Question: I have xml file in isolated storage. Snapshot is attached. I have two questions

1. I Only want to only read first "imageTime" tag (highlighted in yellow.
2. I want to update "imageTime" tag of any node, say that of third "Fact" node (circled in red).
Kindly gave me code for these two questions.
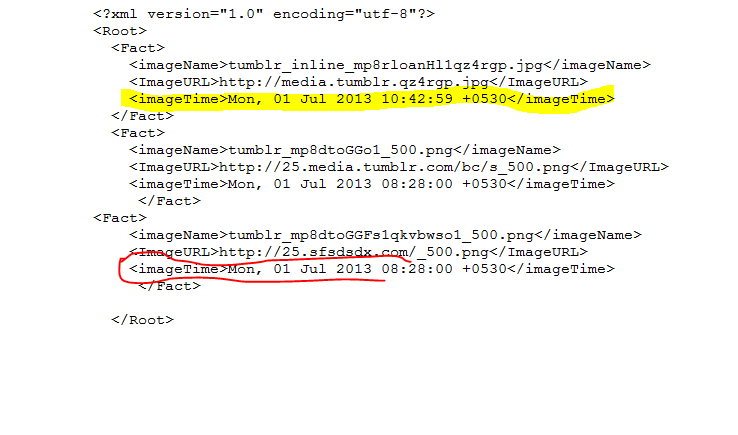
Answer: You can use 'XDocument' to parse the XML file:
'''
XDocument doc = XDocument.Load("PATH/TO/YOUR/INPUT");
var v = doc.Descendants("imageTime").ToArray();
'''
Then to,
1- read the first element:
'''
string value = v[0].Value;
'''
2- modify third element:
'''
v[2].Value = "yourNewValue";
'''